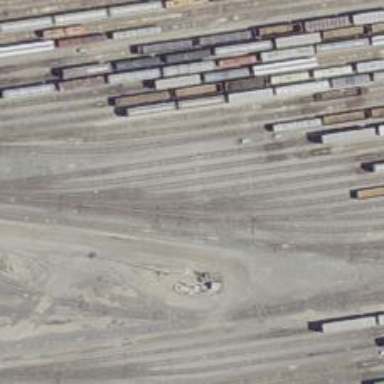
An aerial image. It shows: Railway yard in service.